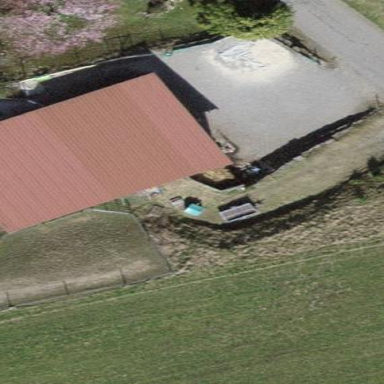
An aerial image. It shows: Simple and straightforward house.